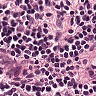
Metastatic tissue present: no